Question: I am initializing a new MPMoviePlayerViewController with an URL to play fullscreen video from a server. After the player screen appears, it stucks on "Loading...", but no actual loading is taking place, cause there is no network communication at all for some reason. I use this code:
'''
- (IBAction)playerButtonPressed:(id)sender {
NSURL *url = [NSURL URLWithString:
@"http://ebookfrenzy.com/ios_book/movie/movie.mov"];
MPMoviePlayerViewController *c = [[MPMoviePlayerViewController alloc]
initWithContentURL:url];
[self presentMoviePlayerViewControllerAnimated:c];
}
'''
URL is correct and this what I get:

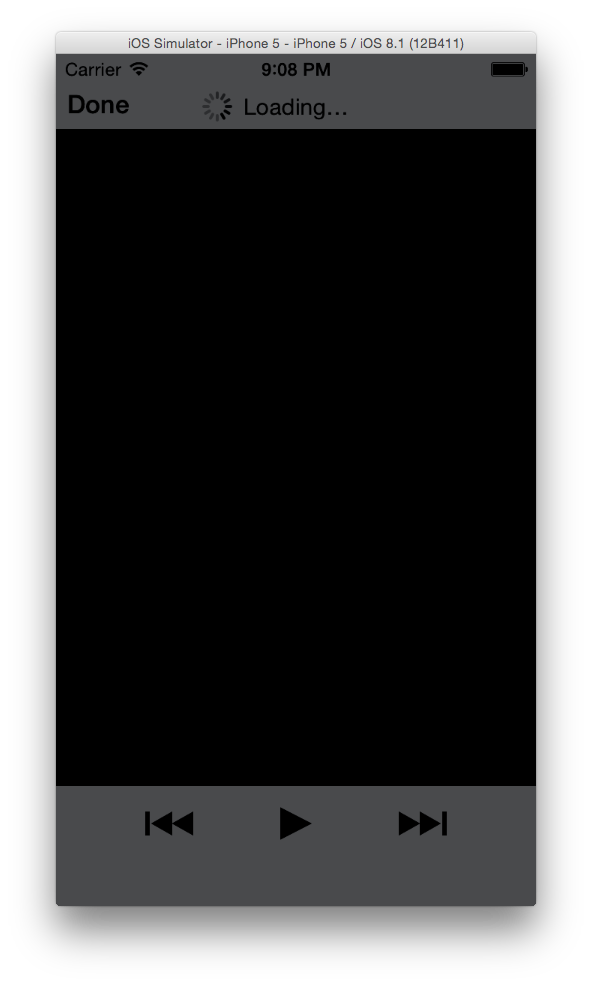
Answer: Your code works perfectly on my machine. The problem is not reproducible.
Perhaps in your case something is stopping the Simulator from making a network connection. It might be LittleSnitch; the network might be down; there are lots of possibilities.
You are effectively tunneling the Simulator's networking through your computer's networking. I suggest that you run the code on a device rather than the Simulator, in order to avoid this complication.